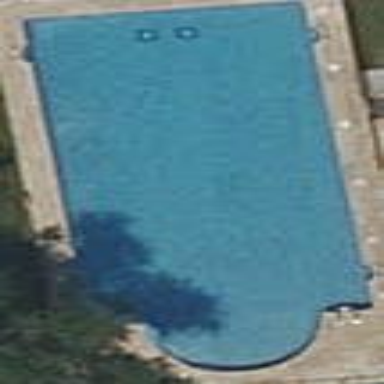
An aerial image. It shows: Swimming pool located in leisure land.